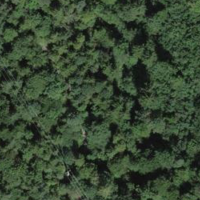
EUNIS habitat code: 41
Species observed at this site:
Aruncus dioicus